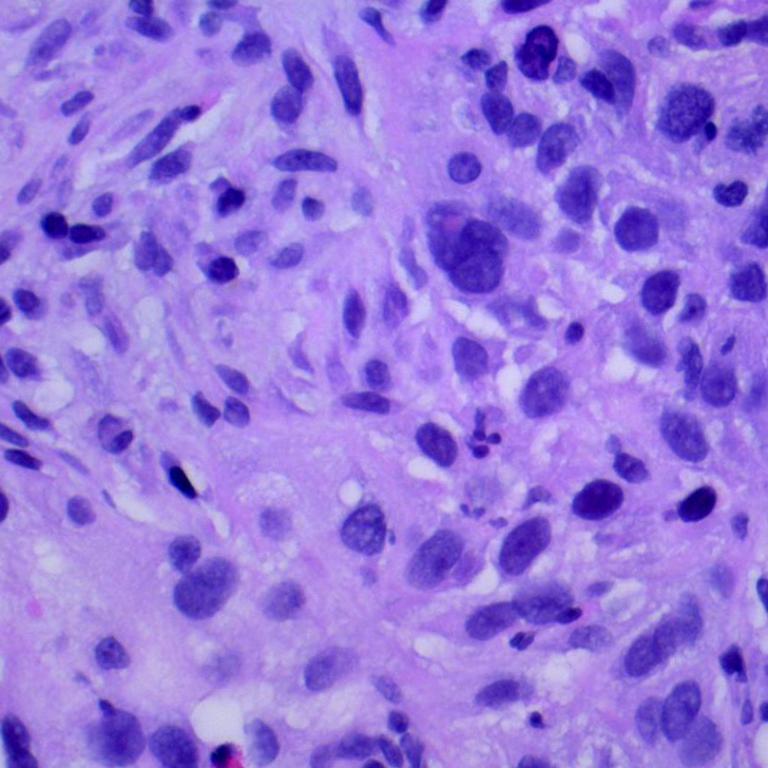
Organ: lung
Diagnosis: squamous carcinomas